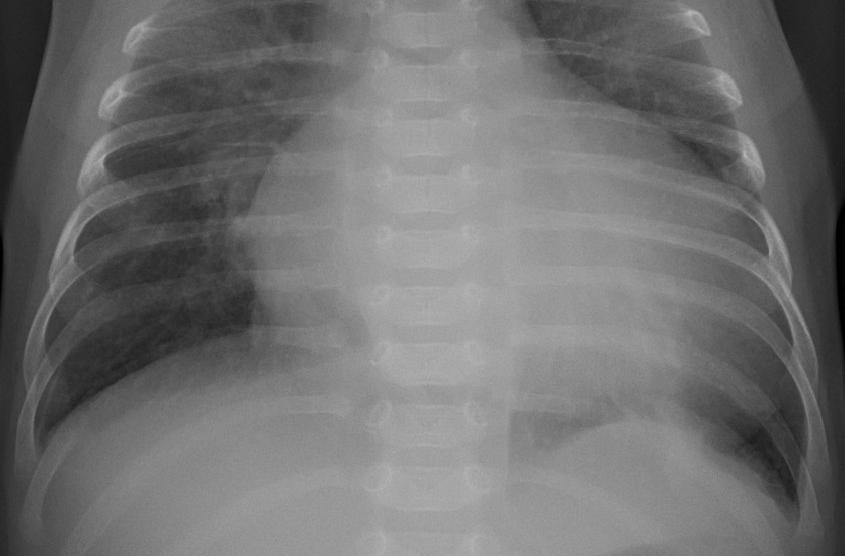
Diagnosis: PNEUMONIA